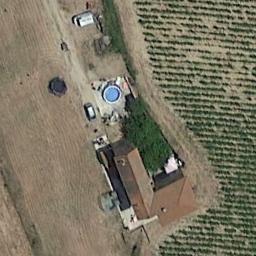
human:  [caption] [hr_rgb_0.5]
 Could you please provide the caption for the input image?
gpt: Three is a  building in a sparse residential .

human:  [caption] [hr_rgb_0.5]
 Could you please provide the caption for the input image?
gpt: Several houses and a swimming pool in a sparse residential area surrounded by farmland .

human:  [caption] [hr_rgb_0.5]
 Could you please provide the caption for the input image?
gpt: A path leads to these two houses which are surrounded by lawn .

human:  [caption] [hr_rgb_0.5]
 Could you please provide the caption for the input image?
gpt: The sparse residential is on the bare land next to the farmland .

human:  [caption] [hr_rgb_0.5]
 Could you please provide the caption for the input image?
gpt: A sparse residential area with a brown building beside the green farmland .